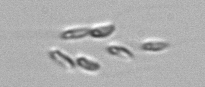
Label: Dinobryon